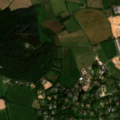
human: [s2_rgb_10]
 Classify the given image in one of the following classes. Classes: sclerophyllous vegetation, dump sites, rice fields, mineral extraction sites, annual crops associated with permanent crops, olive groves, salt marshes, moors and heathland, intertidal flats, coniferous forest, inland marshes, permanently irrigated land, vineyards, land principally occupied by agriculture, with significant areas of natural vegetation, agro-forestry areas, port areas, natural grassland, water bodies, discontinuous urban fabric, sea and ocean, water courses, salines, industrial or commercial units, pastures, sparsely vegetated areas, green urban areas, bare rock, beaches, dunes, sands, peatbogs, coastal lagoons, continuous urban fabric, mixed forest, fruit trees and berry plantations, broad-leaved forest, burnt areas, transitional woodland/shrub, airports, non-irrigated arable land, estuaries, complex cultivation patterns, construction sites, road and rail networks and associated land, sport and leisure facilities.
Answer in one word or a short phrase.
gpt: discontinuous urban fabric, non-irrigated arable land, pastures, coniferous forest